Chest X-ray. View position: PA
Patient age: 56
Patient sex: F
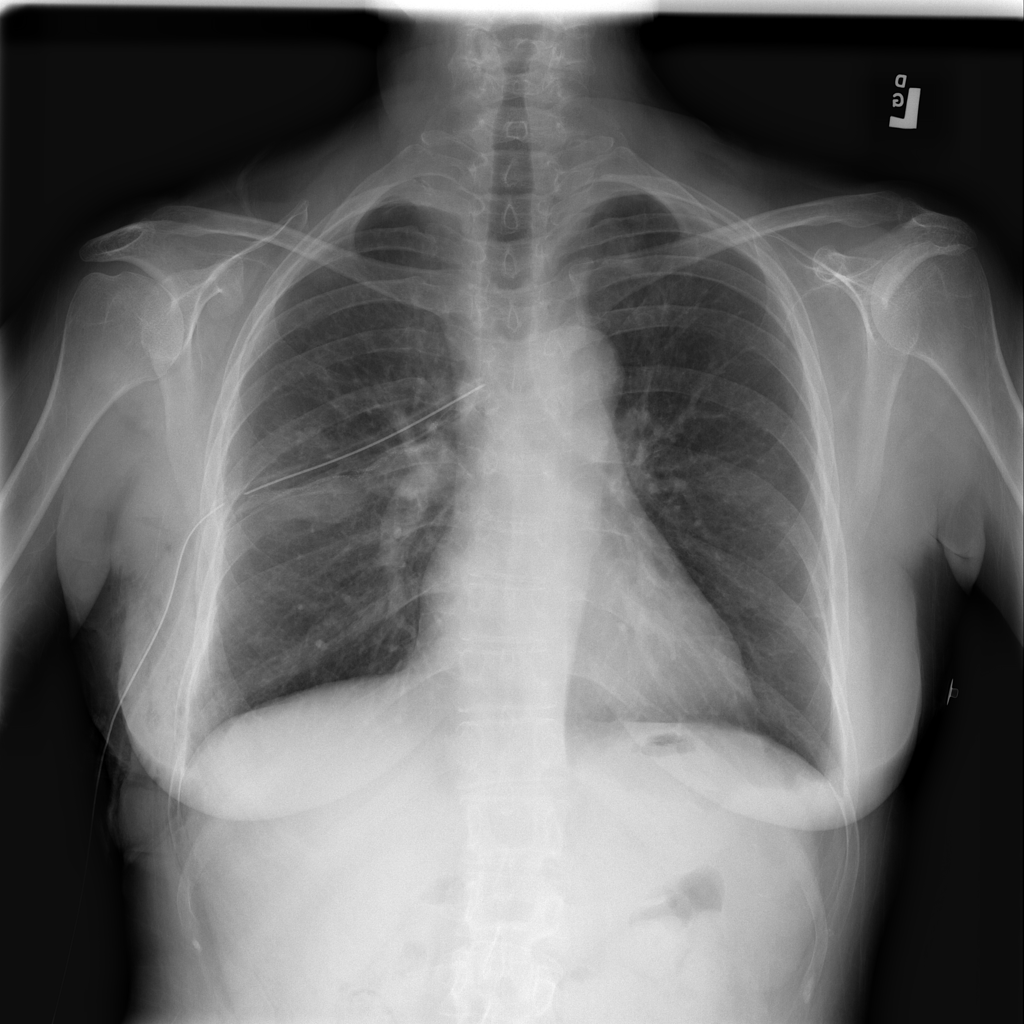
Finding: Pneumothorax